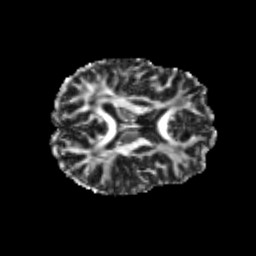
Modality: FA
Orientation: axial
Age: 23
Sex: male
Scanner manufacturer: siemens
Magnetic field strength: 3 T
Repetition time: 3.5 s
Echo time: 0.104 s